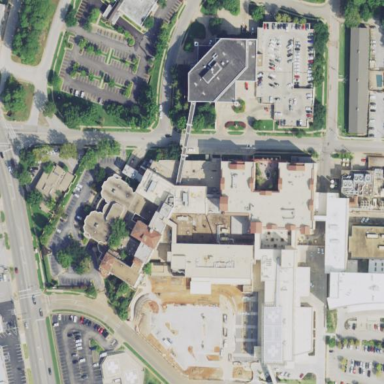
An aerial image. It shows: Healthcare facility identified as hospital.